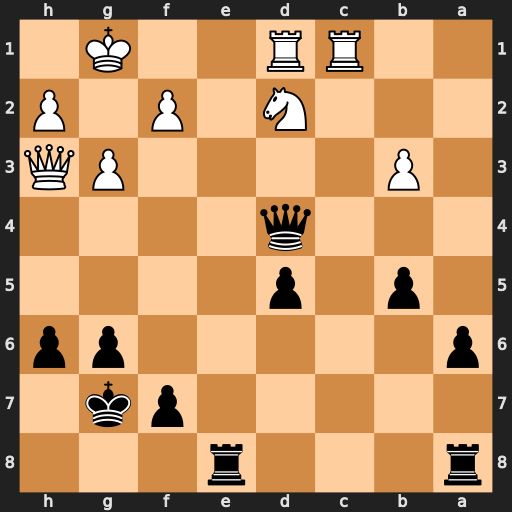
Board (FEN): r3r3/5pk1/p5pp/1p1p4/3q4/1P4PQ/3N1P1P/2RR2K1
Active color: b
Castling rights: -
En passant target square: -
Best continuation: Re2 Qf1 Rxd2 Rxd2 Qxd2